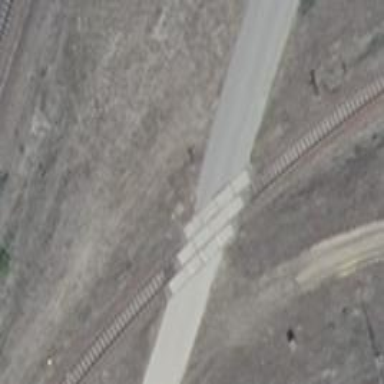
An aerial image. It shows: Level crossing along the railway.